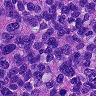
Metastatic tissue present: yes